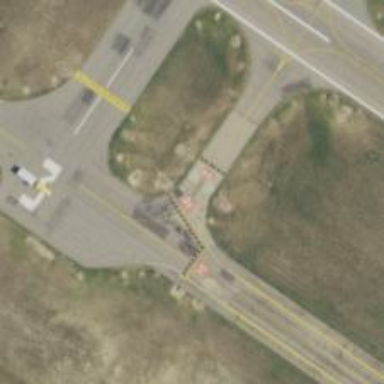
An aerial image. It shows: Image of taxiway at airport.